The trace is the raw vibration amplitude of a rotating bearing as a function of time. What is the most likely bearing condition (normal, inner_race, outer_race, ball)?
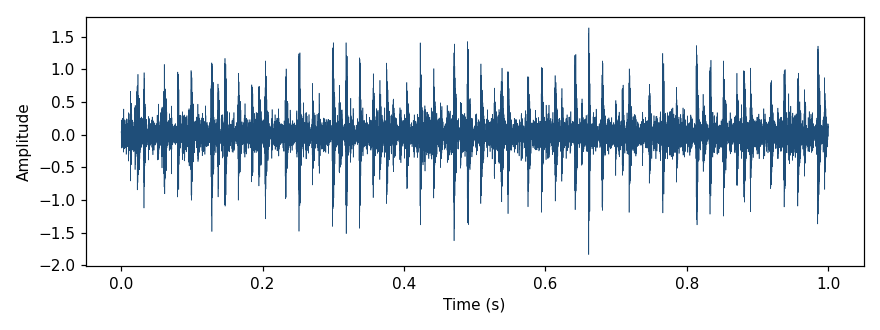
Answer: outer_race